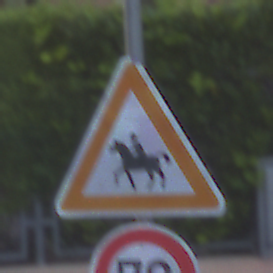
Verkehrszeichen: ReiterRechts
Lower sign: Geschwindigkeit70
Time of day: SunriseSunset
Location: Outdoor (Urban)
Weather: Clear
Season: NotSpecified
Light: Natural